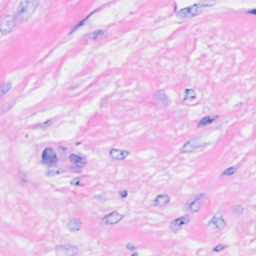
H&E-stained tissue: Breast